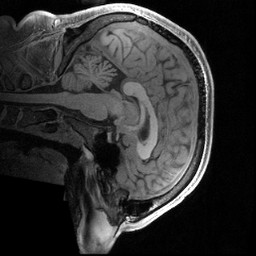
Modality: T1w
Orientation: sagittal
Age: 28
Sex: male
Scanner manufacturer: siemens
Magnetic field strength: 3 T
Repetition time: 2.4 s
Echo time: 0.00231 s